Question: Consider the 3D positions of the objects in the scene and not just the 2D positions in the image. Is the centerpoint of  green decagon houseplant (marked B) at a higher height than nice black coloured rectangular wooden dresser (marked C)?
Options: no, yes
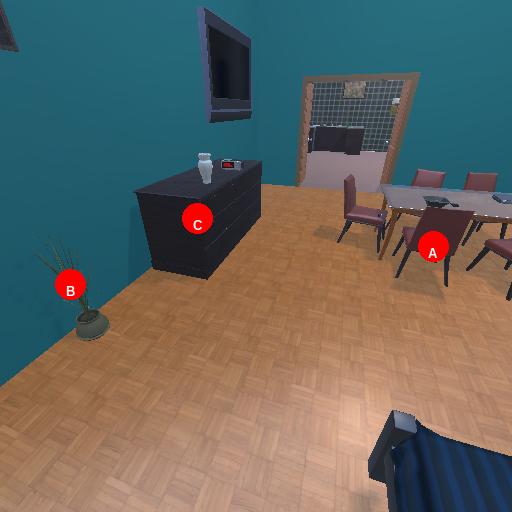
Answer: no